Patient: sex M, age 61
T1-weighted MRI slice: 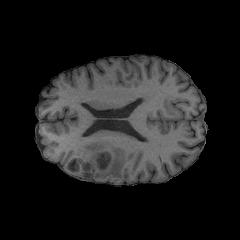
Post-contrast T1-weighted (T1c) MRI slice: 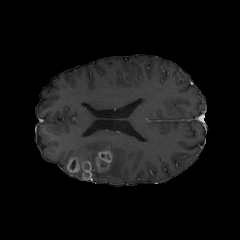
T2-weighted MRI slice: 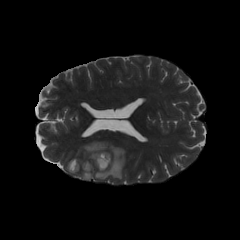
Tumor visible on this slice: yes
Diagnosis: Glioblastoma, IDH-wildtype
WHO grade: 4